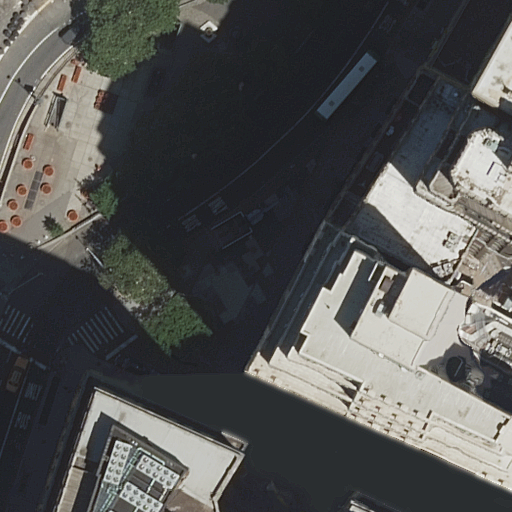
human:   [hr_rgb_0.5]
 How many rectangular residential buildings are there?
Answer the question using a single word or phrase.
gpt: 1

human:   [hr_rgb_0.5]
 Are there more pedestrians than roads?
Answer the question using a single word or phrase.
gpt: no

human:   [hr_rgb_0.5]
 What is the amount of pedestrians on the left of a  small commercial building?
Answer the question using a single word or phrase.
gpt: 0

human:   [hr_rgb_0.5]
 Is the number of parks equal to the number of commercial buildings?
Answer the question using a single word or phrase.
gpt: no

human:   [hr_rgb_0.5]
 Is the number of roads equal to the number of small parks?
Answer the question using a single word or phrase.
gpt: no

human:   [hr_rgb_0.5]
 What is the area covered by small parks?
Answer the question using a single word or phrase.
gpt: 61m2

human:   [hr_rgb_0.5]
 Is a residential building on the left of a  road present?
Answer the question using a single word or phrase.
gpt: no

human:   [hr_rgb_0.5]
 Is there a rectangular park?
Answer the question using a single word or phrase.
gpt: yes

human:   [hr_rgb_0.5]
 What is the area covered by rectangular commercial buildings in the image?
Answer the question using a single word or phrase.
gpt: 0m2

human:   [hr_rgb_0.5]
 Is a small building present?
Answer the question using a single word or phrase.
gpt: no

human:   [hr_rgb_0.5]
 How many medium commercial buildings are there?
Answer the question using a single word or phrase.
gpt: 0

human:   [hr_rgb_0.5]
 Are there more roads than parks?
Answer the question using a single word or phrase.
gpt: yes

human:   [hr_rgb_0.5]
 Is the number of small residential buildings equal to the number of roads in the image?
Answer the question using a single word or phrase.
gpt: no

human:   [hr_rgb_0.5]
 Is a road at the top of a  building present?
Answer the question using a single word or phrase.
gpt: yes

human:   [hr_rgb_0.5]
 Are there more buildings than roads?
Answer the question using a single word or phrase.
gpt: no

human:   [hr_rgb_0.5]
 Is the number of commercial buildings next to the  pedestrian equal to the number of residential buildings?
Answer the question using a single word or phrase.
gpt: no

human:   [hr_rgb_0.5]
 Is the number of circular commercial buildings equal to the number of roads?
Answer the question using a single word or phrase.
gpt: no

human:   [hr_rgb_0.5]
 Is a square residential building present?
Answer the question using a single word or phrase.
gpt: no

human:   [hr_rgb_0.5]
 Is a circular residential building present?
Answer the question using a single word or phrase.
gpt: no

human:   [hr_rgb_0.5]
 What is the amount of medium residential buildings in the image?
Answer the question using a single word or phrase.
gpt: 0

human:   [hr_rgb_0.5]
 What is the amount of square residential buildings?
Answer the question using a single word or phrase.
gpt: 0

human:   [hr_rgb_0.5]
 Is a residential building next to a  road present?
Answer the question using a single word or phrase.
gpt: yes

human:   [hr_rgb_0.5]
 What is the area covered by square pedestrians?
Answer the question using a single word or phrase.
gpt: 0m2

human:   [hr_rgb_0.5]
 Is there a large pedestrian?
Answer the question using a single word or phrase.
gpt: yes

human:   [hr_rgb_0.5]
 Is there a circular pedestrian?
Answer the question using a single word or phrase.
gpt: no

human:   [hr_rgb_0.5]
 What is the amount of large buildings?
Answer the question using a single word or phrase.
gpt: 4

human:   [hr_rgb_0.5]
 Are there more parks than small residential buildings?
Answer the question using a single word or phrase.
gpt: yes

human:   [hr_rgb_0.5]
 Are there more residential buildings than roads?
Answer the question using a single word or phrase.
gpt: no

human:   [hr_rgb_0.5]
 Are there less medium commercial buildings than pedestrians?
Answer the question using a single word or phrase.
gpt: yes

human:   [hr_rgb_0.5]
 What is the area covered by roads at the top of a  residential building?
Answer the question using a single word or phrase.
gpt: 0m2

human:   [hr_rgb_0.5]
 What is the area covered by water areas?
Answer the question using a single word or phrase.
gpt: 0m2

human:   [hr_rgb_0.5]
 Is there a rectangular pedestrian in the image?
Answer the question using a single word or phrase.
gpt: no

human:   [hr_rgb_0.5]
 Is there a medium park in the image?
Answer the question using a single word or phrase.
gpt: no

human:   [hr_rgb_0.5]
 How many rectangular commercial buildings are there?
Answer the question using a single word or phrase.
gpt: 0

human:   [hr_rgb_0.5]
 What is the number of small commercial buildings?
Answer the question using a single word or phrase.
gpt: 0

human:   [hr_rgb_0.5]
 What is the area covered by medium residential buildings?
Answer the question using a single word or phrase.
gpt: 0m2